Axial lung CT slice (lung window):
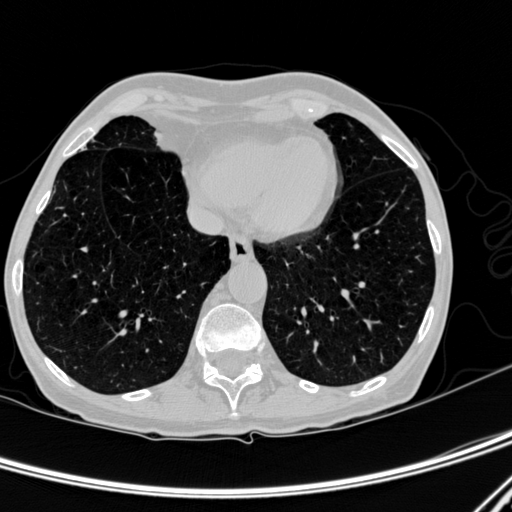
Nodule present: no